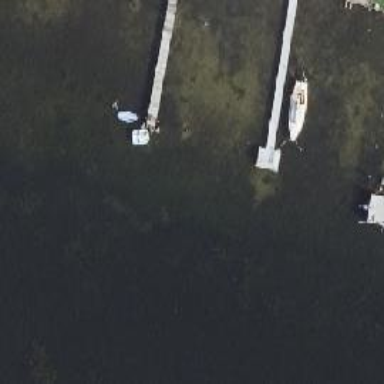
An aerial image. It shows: Man-made pier.